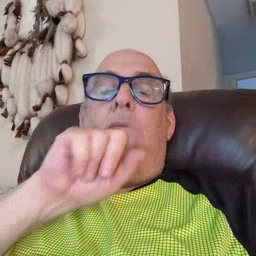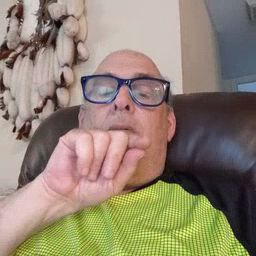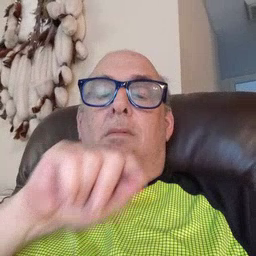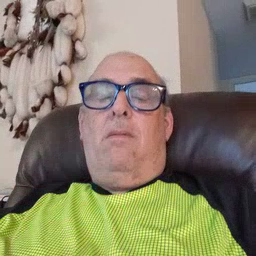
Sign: bird